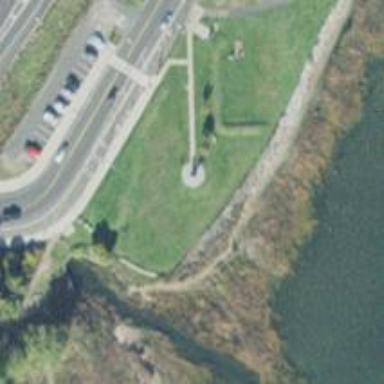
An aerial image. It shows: Turning circle road leading to war memorial.